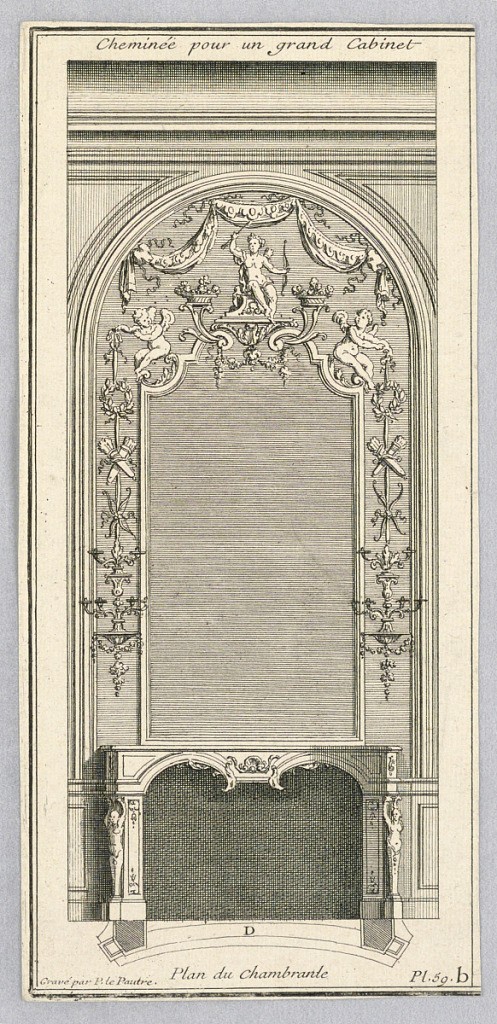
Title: Design for a Fireplace for a Grand Cabinet
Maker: Pierre Lepautre, French, 1652–1716
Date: ca. 1660–1744
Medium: Engraving on paper
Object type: Print
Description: Design for a Fireplace for a Grand Cabinet